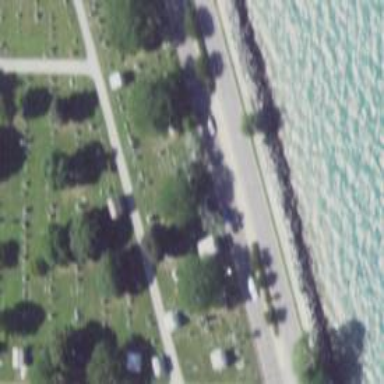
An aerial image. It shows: Sector within cemetery.